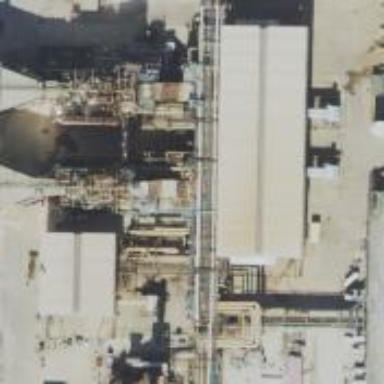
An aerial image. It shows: Gas turbine generator is in use.